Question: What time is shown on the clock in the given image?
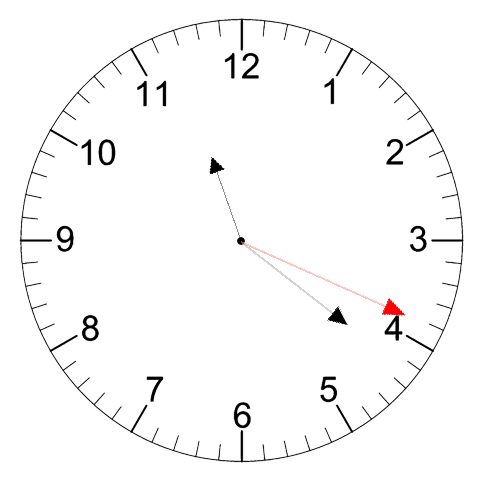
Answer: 11:21:19